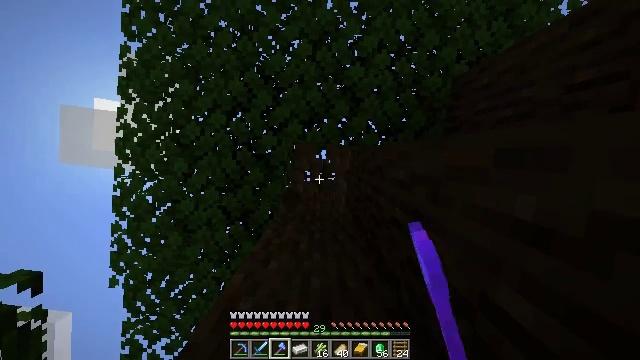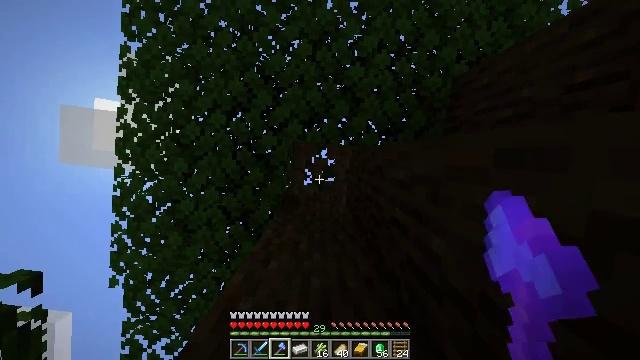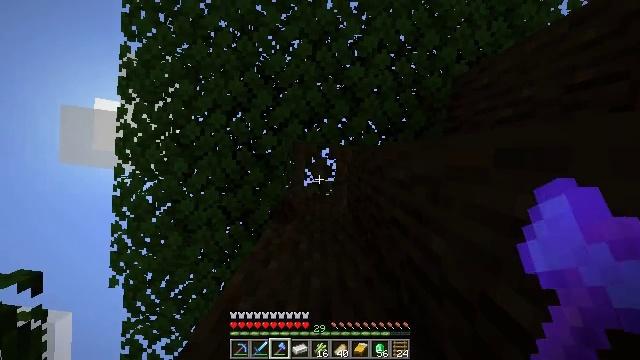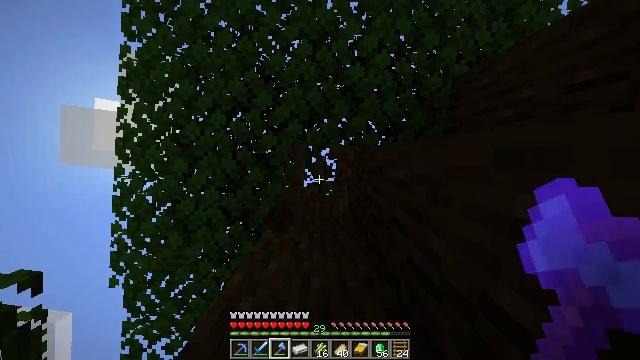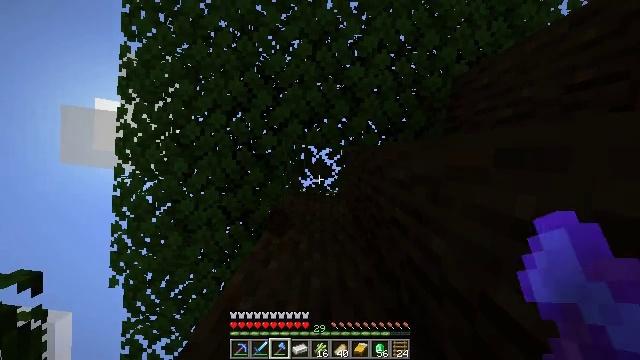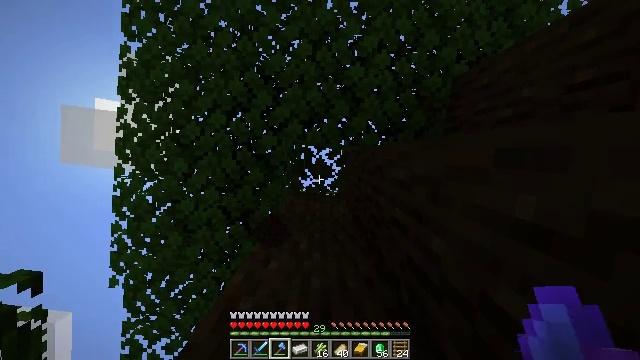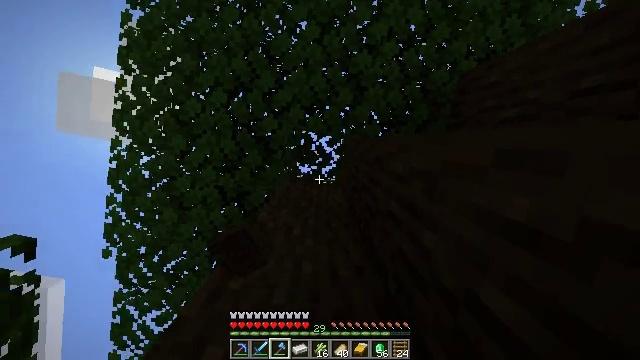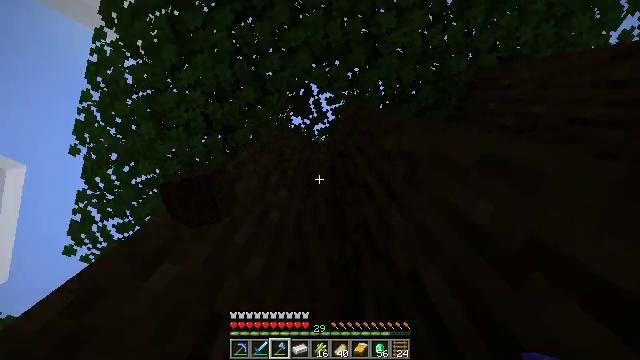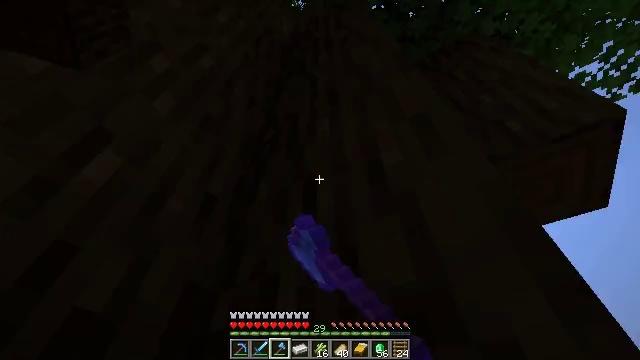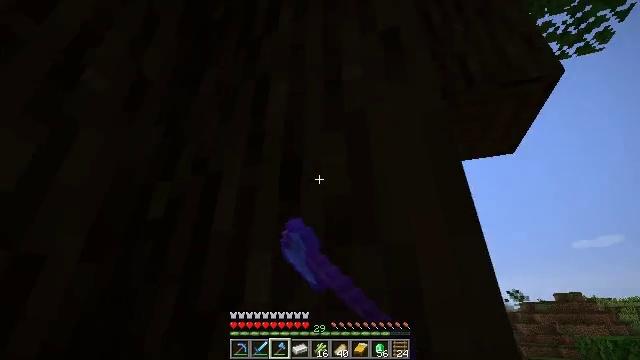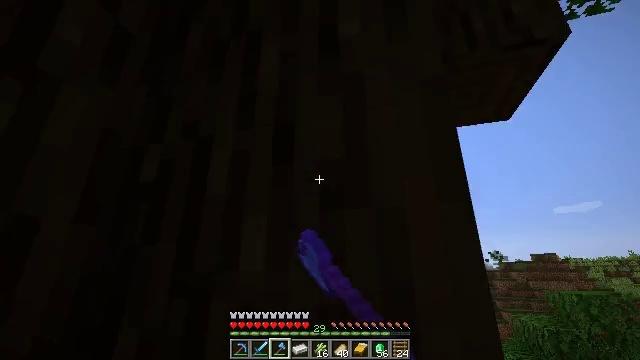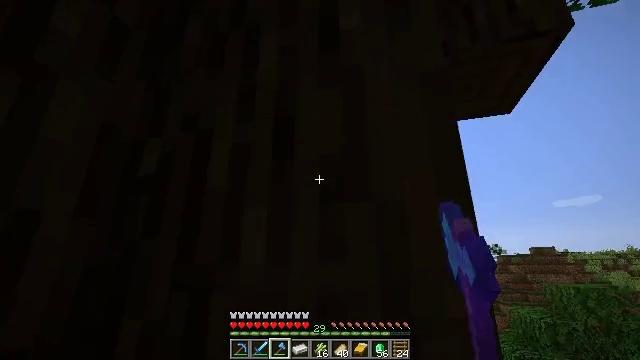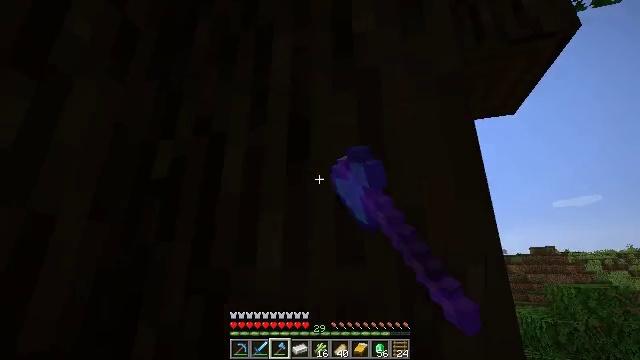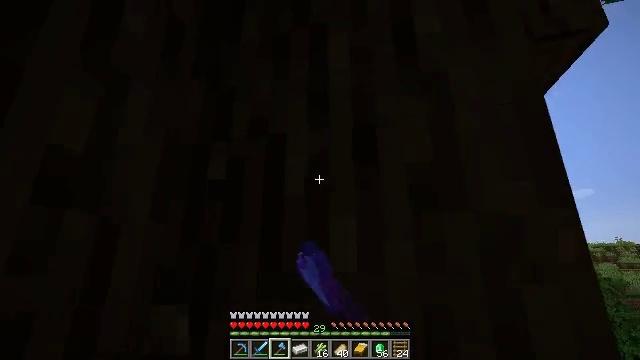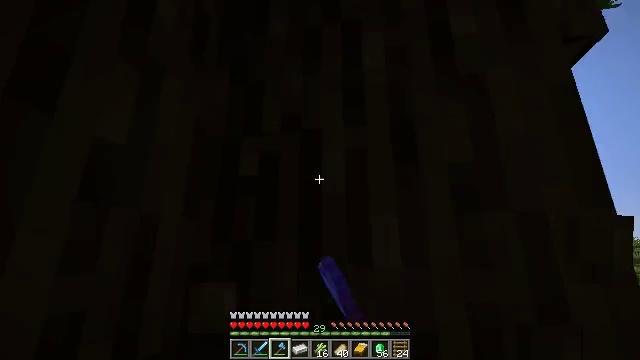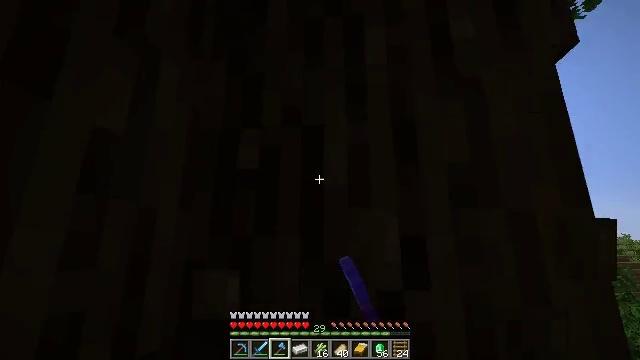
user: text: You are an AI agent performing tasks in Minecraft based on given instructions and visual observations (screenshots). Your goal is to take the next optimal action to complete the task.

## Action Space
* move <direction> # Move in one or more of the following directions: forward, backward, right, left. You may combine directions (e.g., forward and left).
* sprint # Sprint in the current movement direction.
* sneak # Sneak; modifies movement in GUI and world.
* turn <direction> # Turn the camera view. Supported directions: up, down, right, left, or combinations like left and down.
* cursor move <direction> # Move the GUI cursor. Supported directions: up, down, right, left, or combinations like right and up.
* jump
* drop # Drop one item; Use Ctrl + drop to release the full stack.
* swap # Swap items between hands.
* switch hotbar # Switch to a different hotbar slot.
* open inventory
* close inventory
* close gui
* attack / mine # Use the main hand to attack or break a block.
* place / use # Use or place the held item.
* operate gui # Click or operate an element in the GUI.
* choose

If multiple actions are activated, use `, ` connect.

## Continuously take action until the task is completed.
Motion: motion action
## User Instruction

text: Chop down the dark oak log.
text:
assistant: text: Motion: attack / mine
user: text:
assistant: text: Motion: attack / mine
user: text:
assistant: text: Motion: attack / mine
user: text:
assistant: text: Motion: attack / mine
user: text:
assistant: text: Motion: attack / mine
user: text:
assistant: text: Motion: turn right and down, attack / mine
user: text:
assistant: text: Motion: turn right and down, attack / mine
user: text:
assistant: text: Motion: turn right and down
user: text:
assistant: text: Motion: turn right and down
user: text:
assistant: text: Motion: turn right and down
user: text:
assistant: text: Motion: turn down, attack / mine
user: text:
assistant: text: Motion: move left, attack / mine
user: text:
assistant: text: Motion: move left, turn down, attack / mine
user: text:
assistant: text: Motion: move left, turn right and down, attack / mine
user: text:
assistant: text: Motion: turn right and down, attack / mine
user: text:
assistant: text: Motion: turn right and down, attack / mine
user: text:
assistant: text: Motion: turn right, attack / mine
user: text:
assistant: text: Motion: attack / mine
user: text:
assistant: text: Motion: attack / mine
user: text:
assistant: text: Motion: attack / mine
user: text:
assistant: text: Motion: turn right, attack / mine
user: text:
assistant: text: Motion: attack / mine
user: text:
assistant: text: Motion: turn right and up, attack / mine
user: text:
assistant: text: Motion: turn right and up, attack / mine
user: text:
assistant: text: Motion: turn up, attack / mine
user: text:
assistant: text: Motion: turn up, attack / mine
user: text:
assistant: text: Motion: turn up, attack / mine
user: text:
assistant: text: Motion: turn up, attack / mine
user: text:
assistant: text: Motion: attack / mine
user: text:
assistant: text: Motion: attack / mine